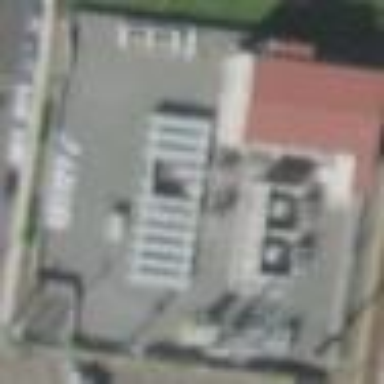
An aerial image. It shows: Power substation.